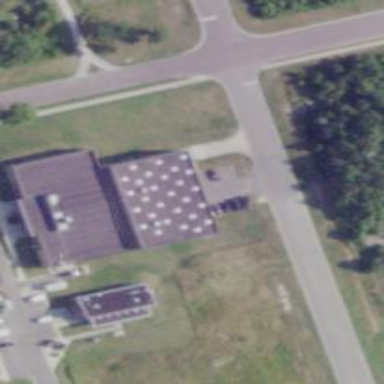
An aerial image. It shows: Building.